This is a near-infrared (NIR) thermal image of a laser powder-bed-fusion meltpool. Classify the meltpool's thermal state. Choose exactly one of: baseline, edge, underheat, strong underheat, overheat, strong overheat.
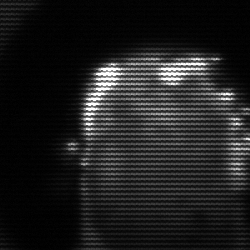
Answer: baseline